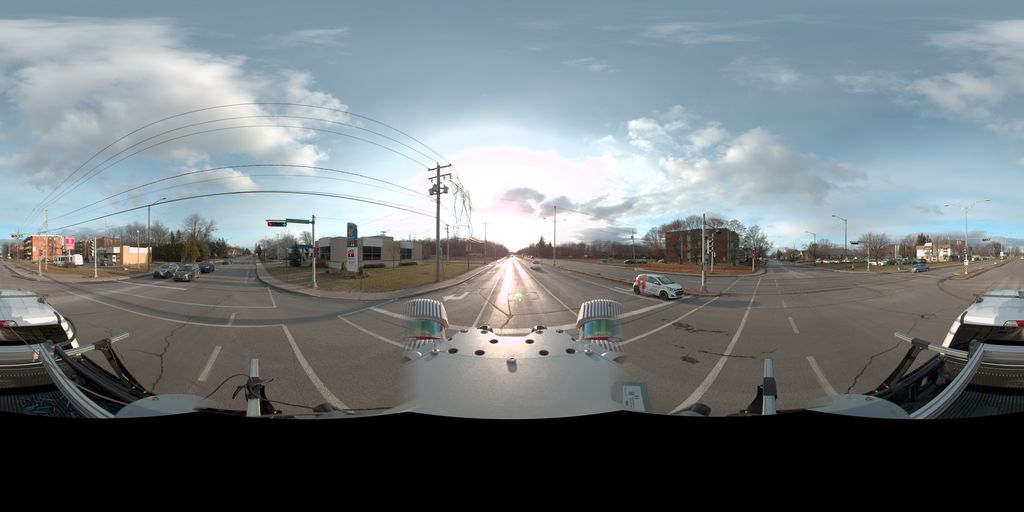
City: quebec_city